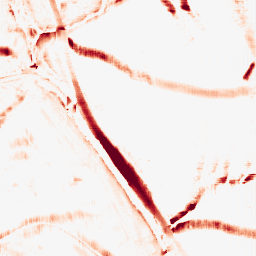
Category: morphological
Decomposition family: morphological_square
Decomposition parameters: operation: opening
size: 15
Upsampling method: fft_zeropad
Upsampling parameters: scale: 2
Upsampling scale: 2